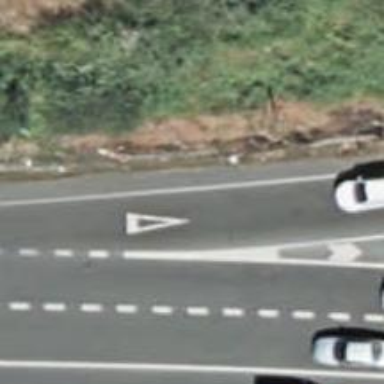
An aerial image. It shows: Road with "give way" sign.